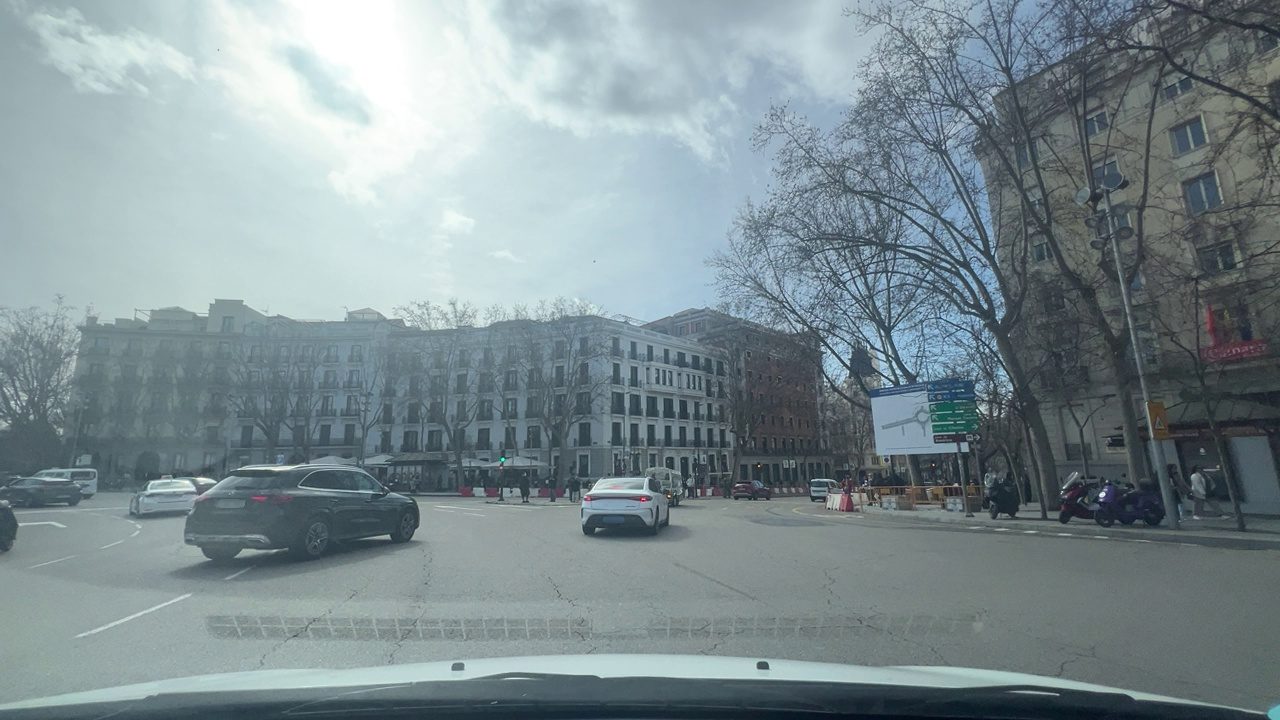
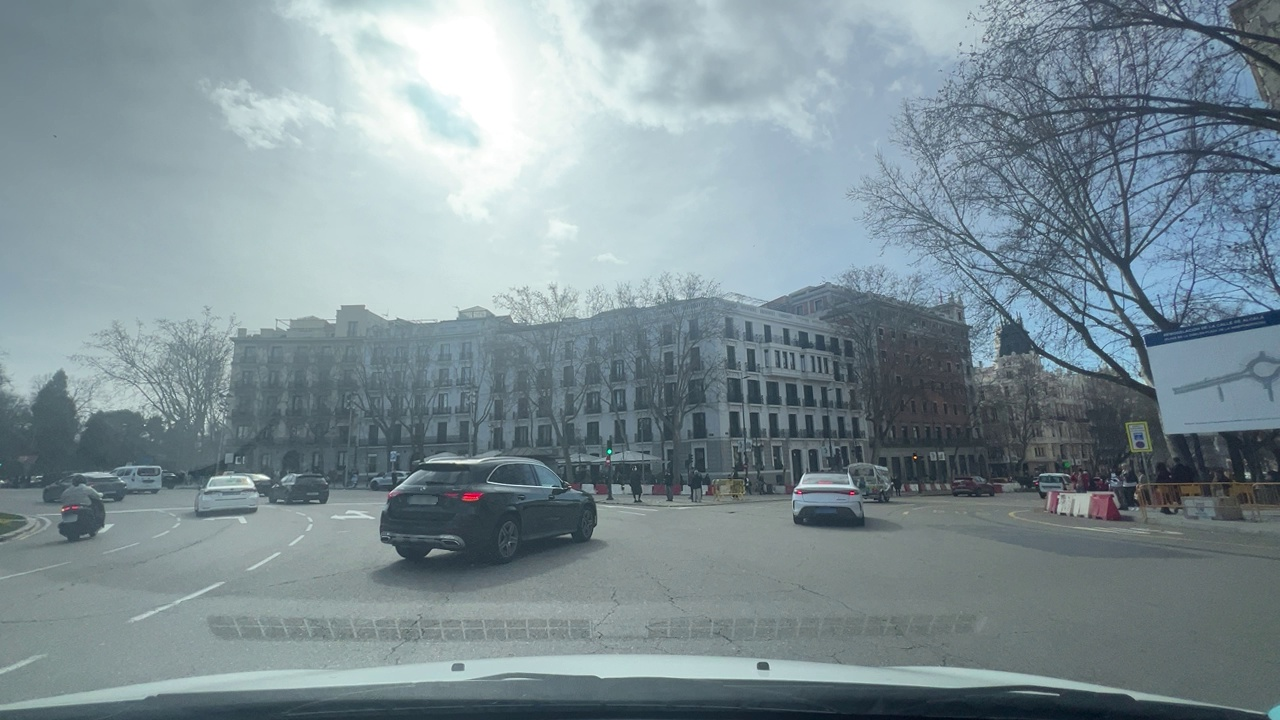
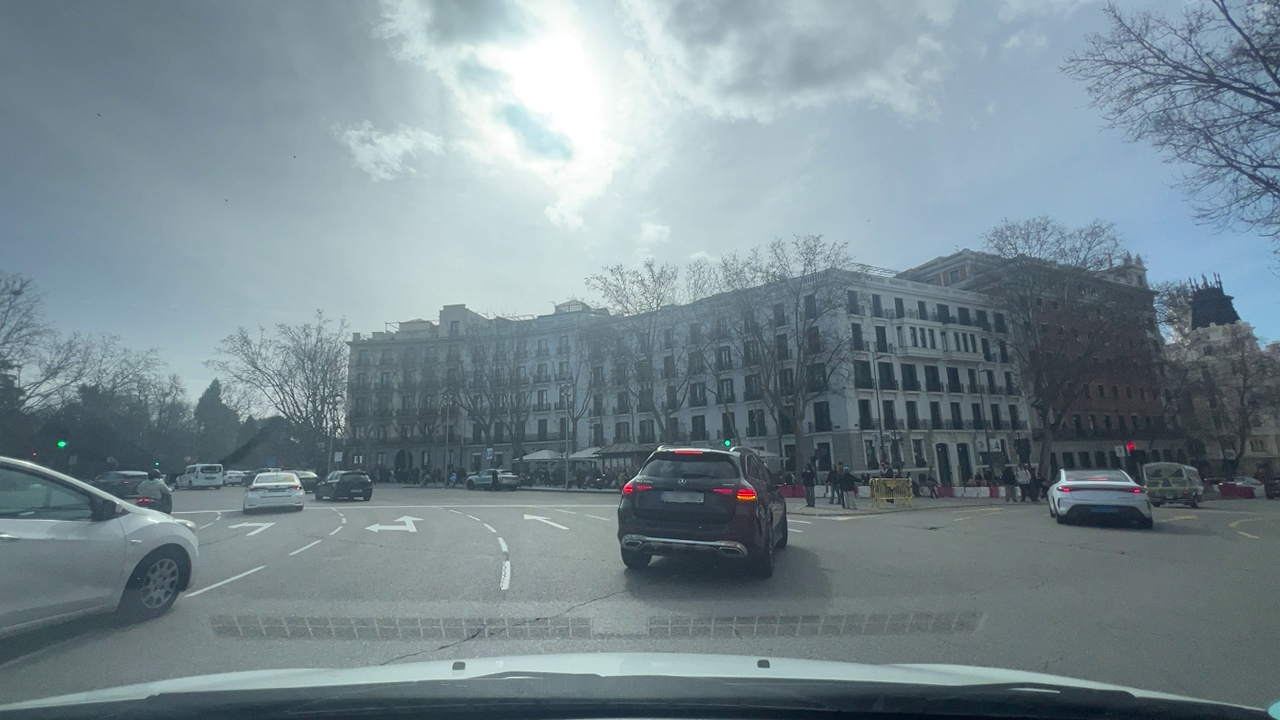
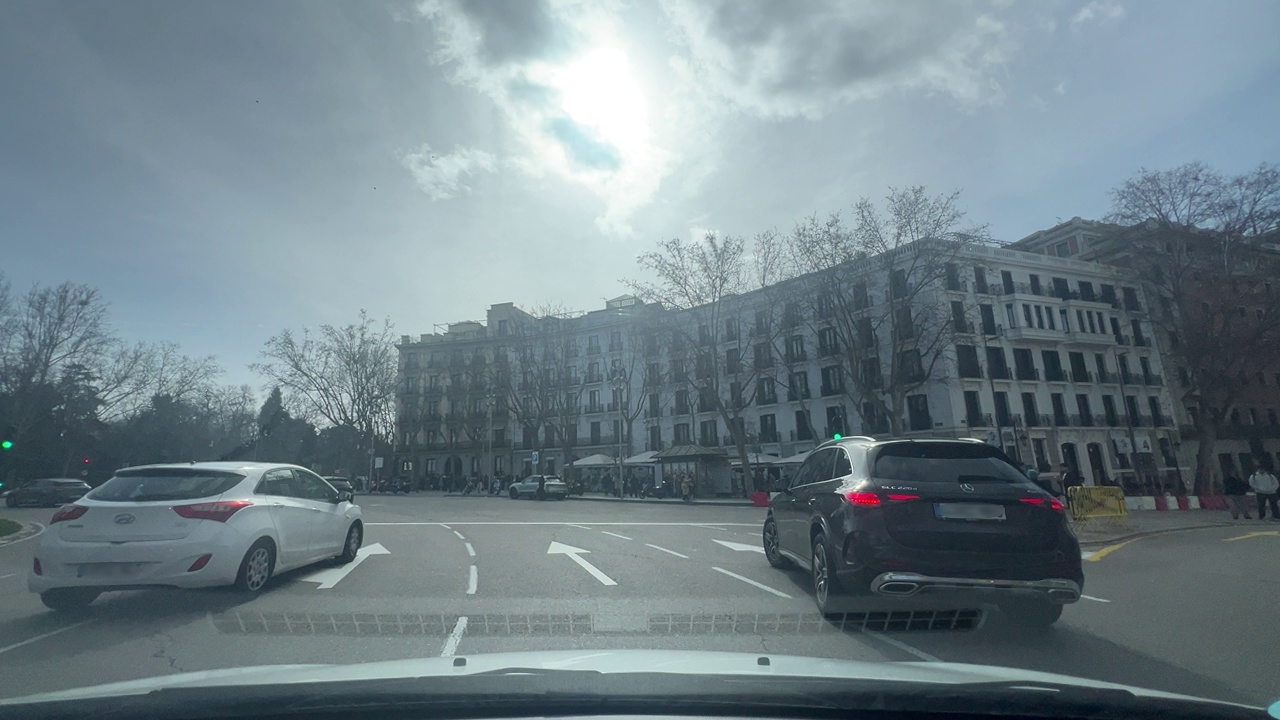
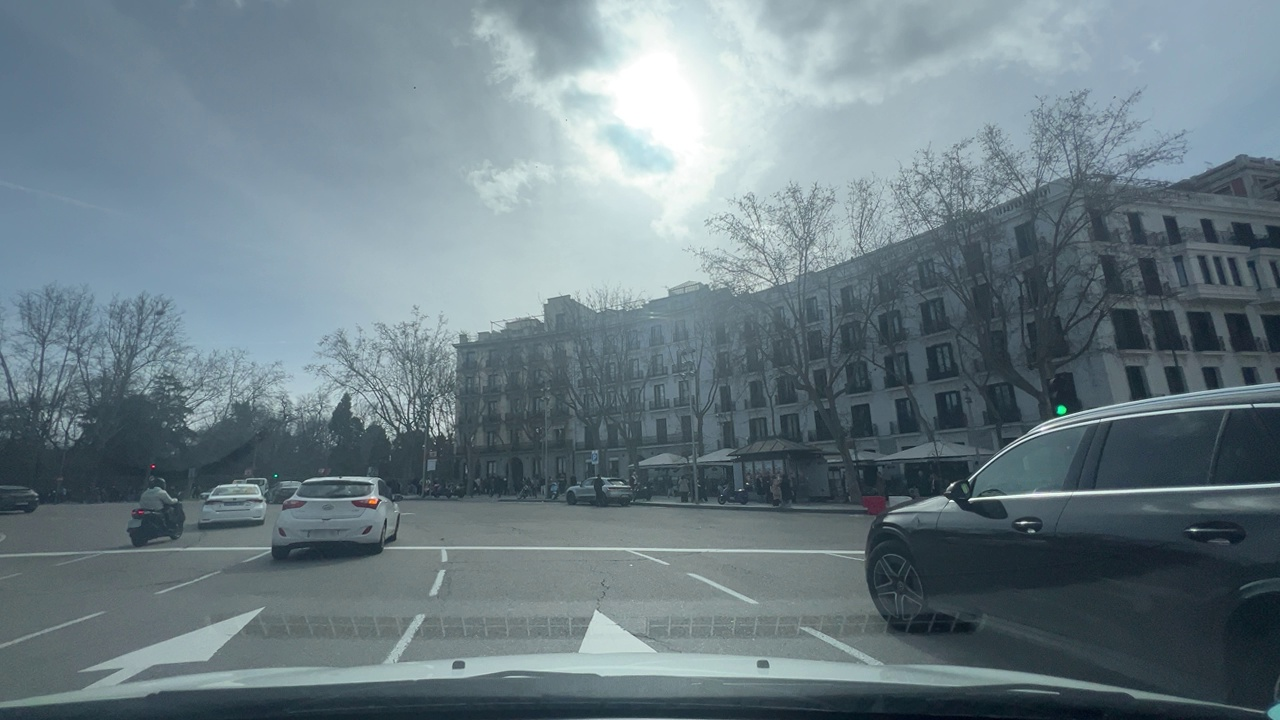
Situation: empty
Question: Is the ego vehicle traveling on a highway?
Answer: No
Reasoning: Ego is in a roundabout while front vehicle is making an exit maneuver from the the roundabout

Situation: empty
Question: Is the ego vehicle entering or exiting a highway?
Answer: No
Reasoning: Ego is in a roundabout while front vehicle is making an exit maneuver from the the roundabout

Situation: empty
Question: Are speed bumps, crosswalks, or construction-related obstacles present in the ego lane?
Answer: No
Reasoning: Ego is in a roundabout while front vehicle is making an exit maneuver from the the roundabout

Situation: empty
Question: Do you observe any red traffic light regulating the ego lane?
Answer: No
Reasoning: Ego is in a roundabout while front vehicle is making an exit maneuver from the the roundabout